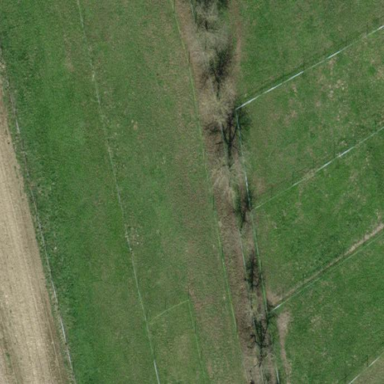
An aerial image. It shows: Orchard.